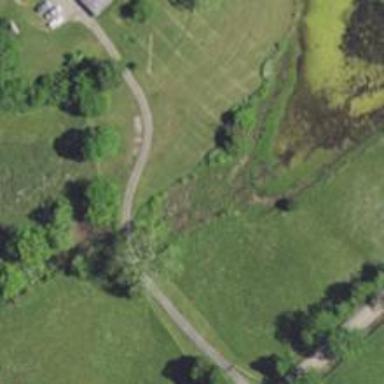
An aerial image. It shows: Driveway leading to service road.